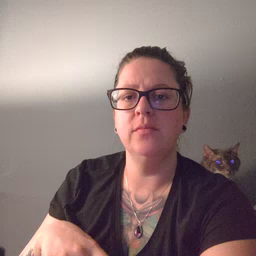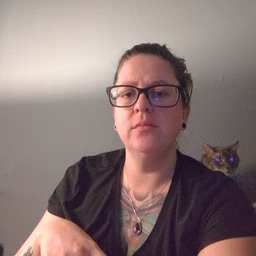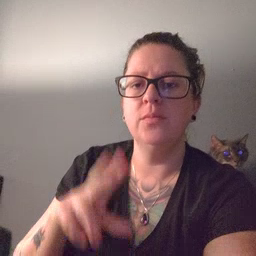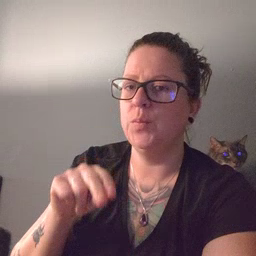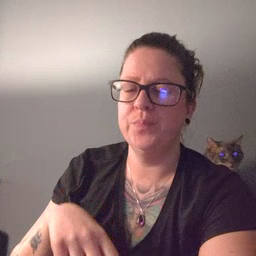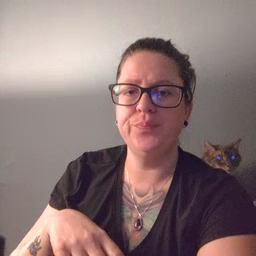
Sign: no